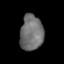
Tissue: prostate
Cell type: T cells
Senescence score: 0.2983
Nuclear area (px): 800
Mean DAPI intensity: 112.765